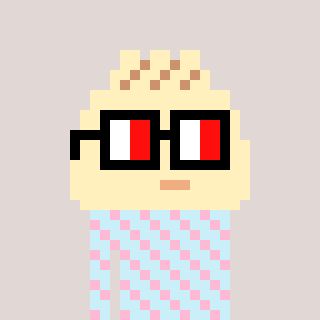
a pixel art character with square glasses with black frames and red eyes, a porkbao-shaped head and a cold-colored body on a warm background